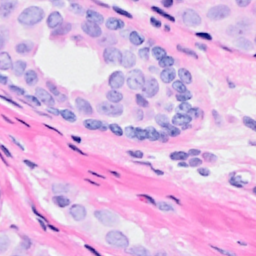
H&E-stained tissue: Breast